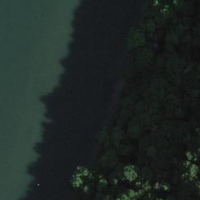
EUNIS habitat code: 15
Species observed at this site:
Melittis melissophyllum